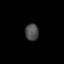
Tissue: prostate
Cell type: T cells
Senescence score: 0.9085
Nuclear area (px): 219
Mean DAPI intensity: 77.447